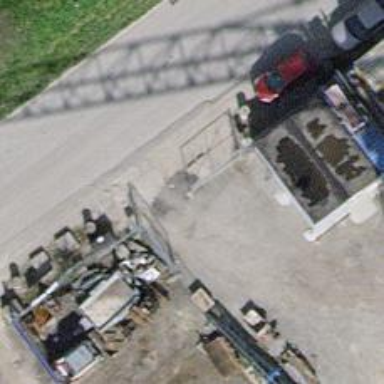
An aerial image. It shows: Gate.